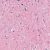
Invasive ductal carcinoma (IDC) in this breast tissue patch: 0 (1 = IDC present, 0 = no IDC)